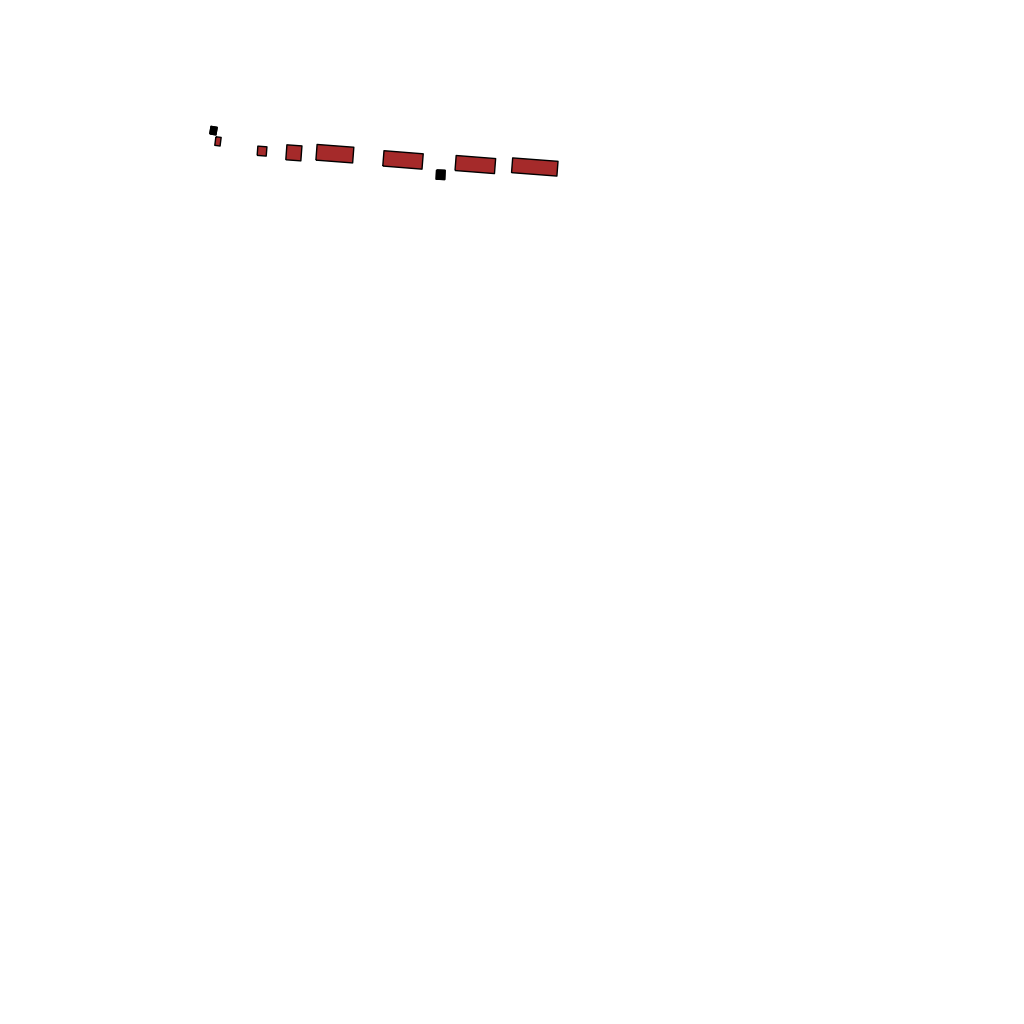
Tags: overhead vector_map, recreation, special, individual_rise, density_1, Building, Facility, 1.0 km²